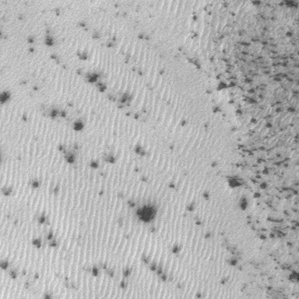
Label: frost